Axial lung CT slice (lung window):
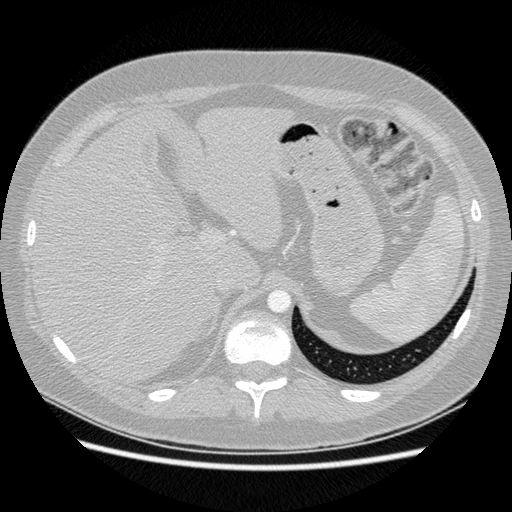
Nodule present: no